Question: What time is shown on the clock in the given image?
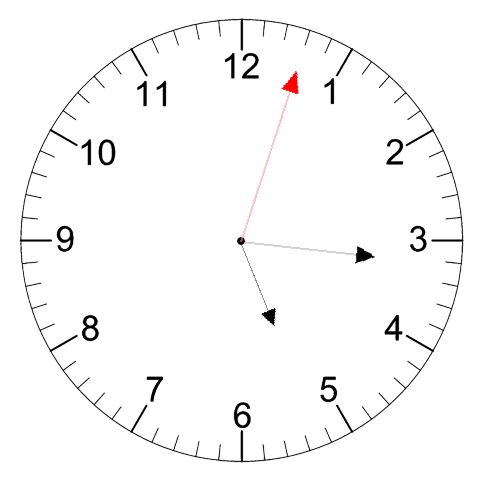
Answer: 05:16:03